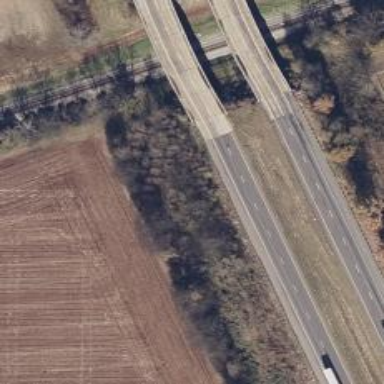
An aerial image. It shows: Viaduct bridge on motorway.